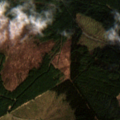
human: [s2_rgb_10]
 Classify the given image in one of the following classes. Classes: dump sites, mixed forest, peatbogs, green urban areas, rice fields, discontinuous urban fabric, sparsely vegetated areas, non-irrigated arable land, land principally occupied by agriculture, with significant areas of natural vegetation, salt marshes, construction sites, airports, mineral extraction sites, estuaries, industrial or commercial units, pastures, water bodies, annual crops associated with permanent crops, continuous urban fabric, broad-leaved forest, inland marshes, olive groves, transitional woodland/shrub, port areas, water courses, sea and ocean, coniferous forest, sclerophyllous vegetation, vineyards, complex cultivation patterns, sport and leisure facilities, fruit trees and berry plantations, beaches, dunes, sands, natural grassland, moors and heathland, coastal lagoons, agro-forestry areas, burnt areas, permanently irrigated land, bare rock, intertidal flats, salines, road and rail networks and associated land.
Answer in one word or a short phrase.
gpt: coniferous forest, moors and heathland, transitional woodland/shrub